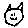
Label: cat